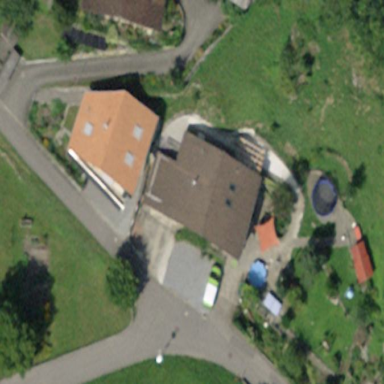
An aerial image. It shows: Residential building.